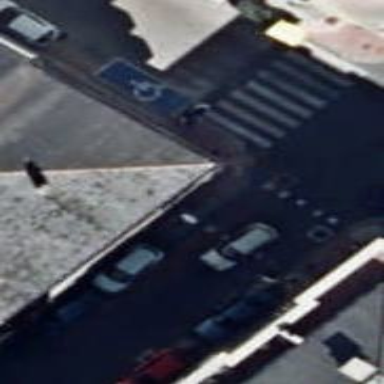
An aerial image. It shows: Crossing with traffic signals.